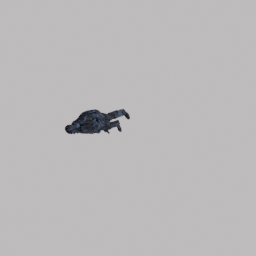
Label: people